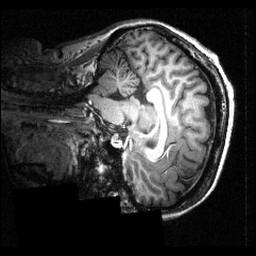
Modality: T1w
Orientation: sagittal
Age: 25
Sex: female
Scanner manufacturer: siemens
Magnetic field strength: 3.951 T
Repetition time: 1.5 s
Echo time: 0.00335 s